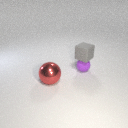
small purple rubber sphere to the right of large red metal sphere